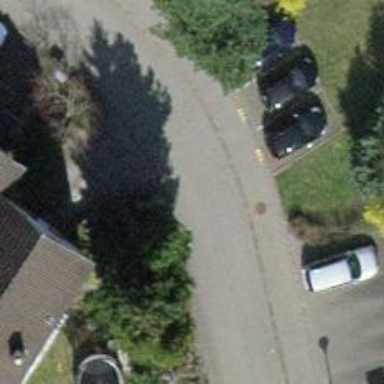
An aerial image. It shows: Smoothly paved residential road.